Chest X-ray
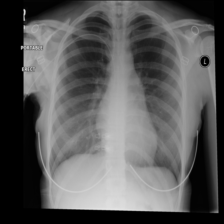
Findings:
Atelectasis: negative
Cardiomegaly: negative
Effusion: negative
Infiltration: negative
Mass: negative
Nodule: negative
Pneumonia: negative
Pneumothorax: negative
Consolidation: negative
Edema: negative
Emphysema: negative
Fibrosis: negative
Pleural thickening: negative
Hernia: negative